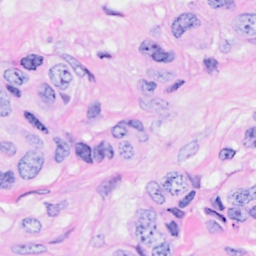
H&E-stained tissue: Breast